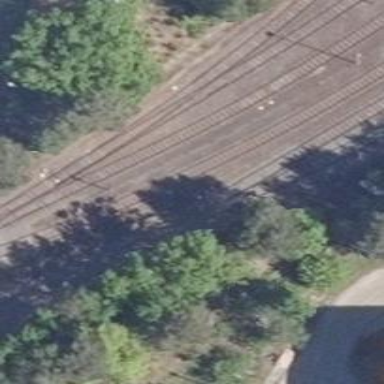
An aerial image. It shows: Railway switch.